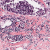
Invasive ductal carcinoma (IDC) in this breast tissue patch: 0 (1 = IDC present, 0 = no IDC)